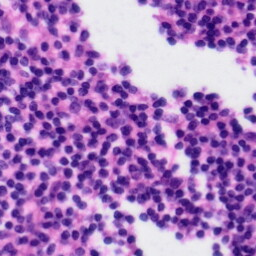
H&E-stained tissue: Tonsil